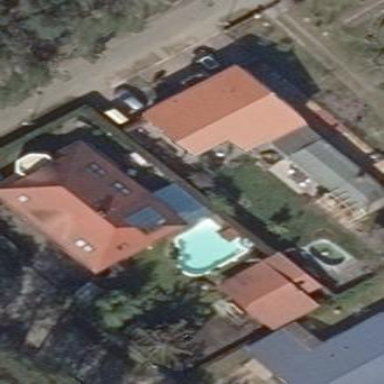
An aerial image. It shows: Detached building with hipped roof.